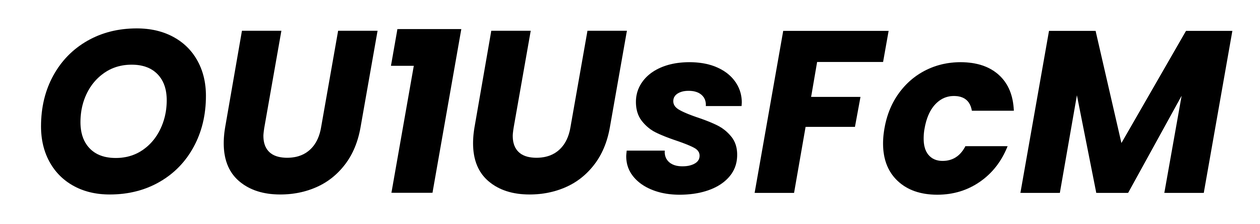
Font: Poppins-BoldItalic